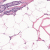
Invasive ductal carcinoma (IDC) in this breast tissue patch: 1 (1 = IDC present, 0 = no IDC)